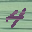
Label: 4